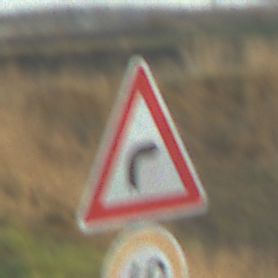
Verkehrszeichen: KurveRechts
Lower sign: Geschwindigkeit40
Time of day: SunriseSunset
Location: Outdoor (Nature)
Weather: PartlyCloudy
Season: NotSpecified
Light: Natural